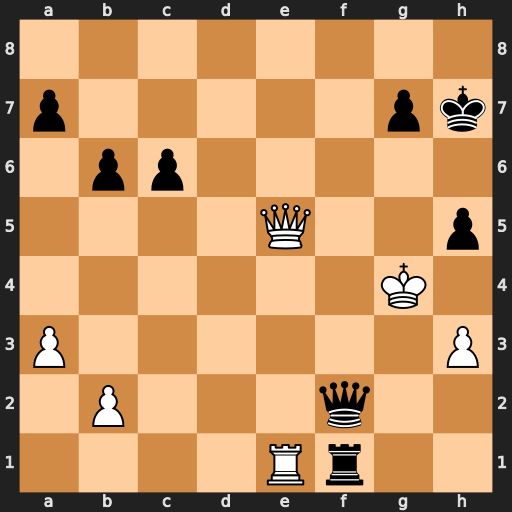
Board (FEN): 8/p5pk/1pp5/4Q2p/6K1/P6P/1P3q2/4Rr2
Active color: w
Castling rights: -
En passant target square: -
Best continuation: Qxh5+ Kg8 Re8+ Qf8 Rxf8+